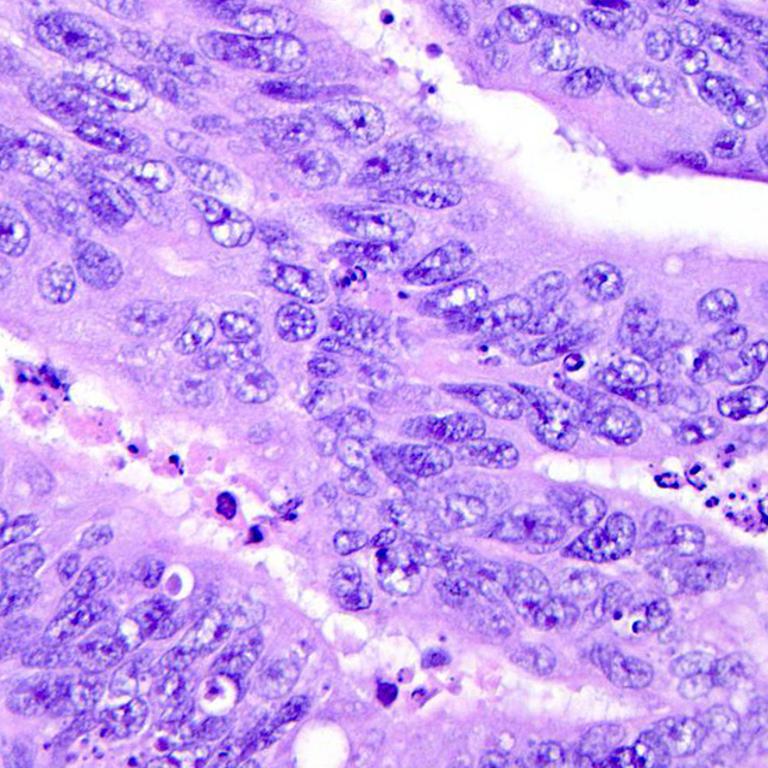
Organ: colon
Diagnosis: adenocarcinomas